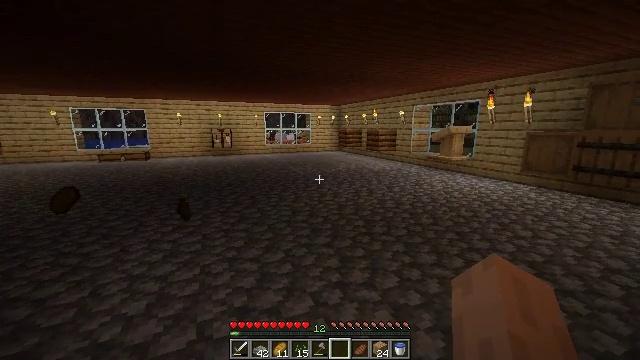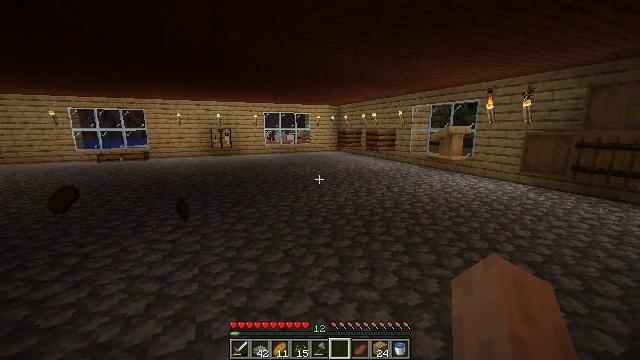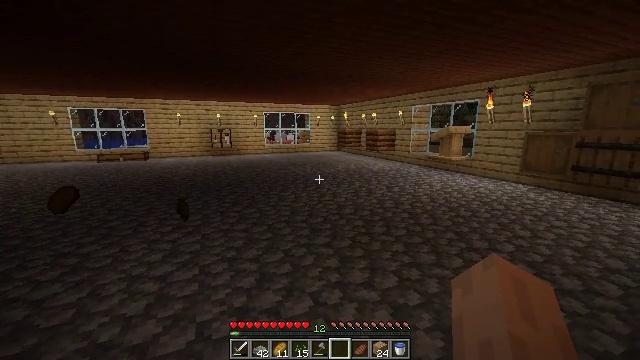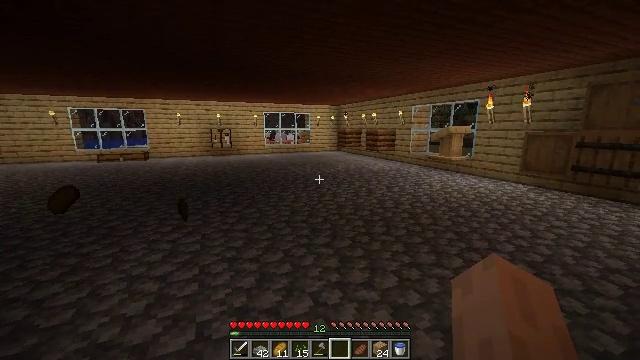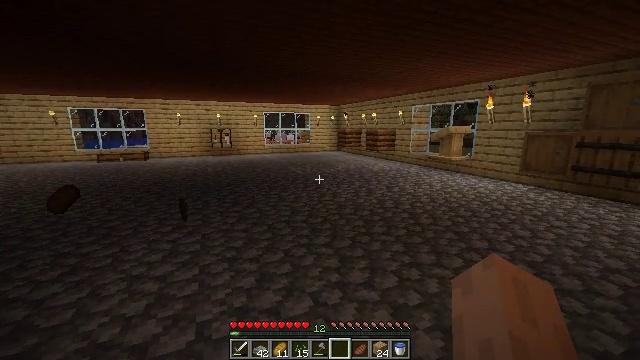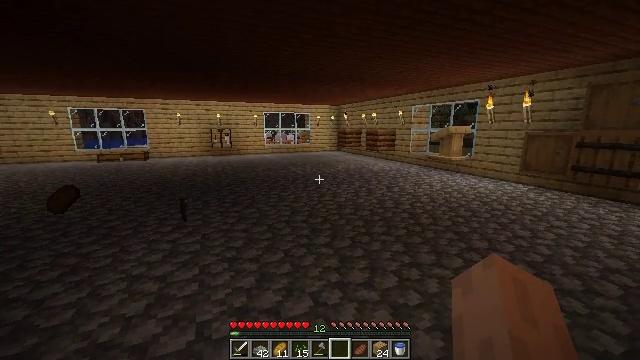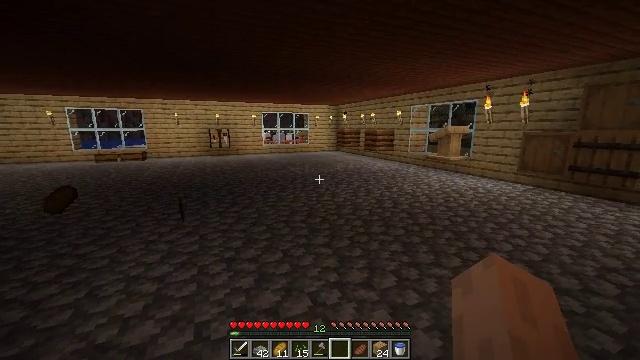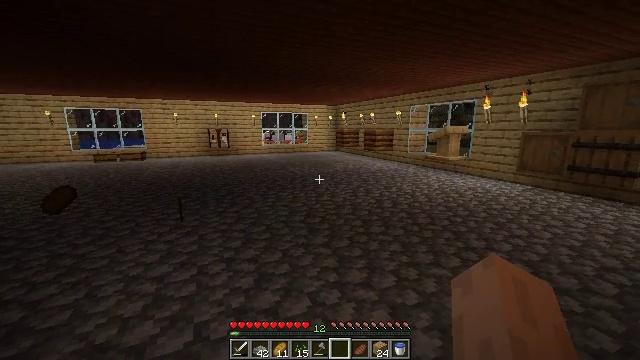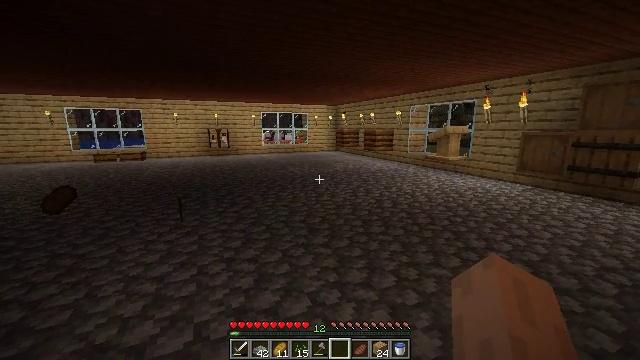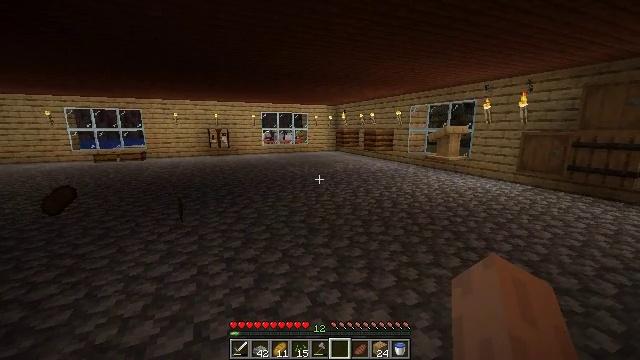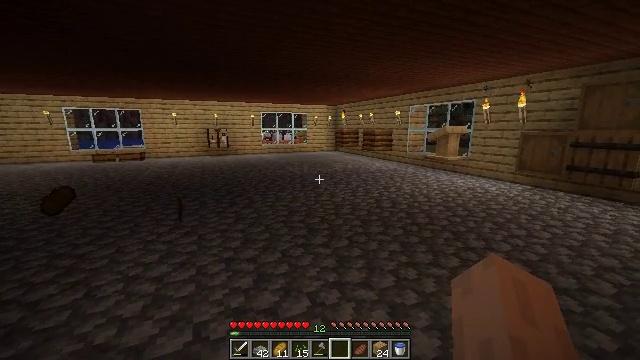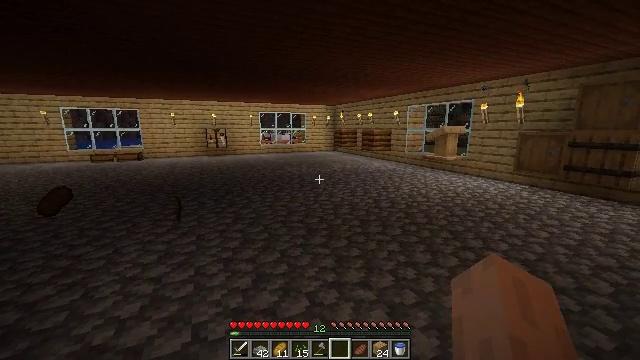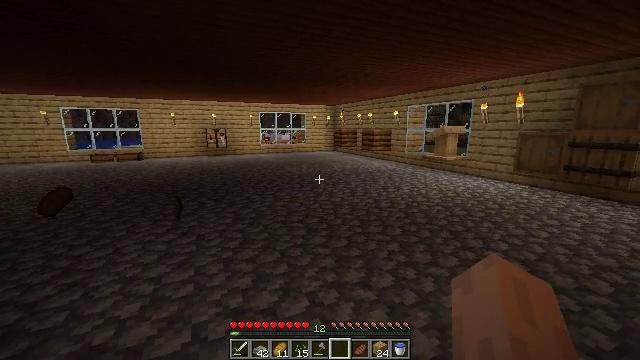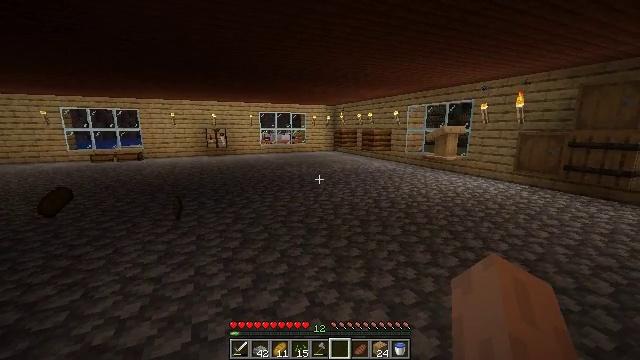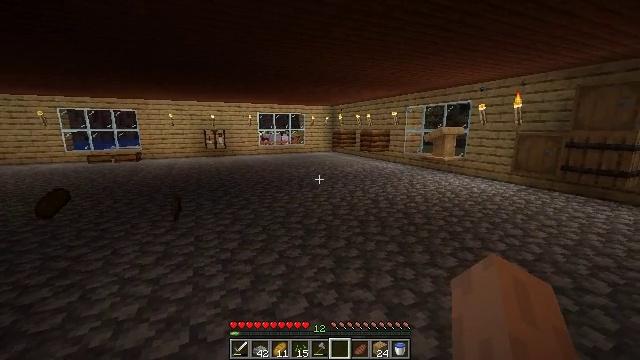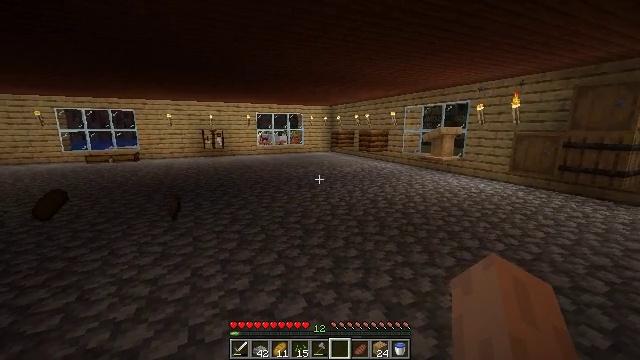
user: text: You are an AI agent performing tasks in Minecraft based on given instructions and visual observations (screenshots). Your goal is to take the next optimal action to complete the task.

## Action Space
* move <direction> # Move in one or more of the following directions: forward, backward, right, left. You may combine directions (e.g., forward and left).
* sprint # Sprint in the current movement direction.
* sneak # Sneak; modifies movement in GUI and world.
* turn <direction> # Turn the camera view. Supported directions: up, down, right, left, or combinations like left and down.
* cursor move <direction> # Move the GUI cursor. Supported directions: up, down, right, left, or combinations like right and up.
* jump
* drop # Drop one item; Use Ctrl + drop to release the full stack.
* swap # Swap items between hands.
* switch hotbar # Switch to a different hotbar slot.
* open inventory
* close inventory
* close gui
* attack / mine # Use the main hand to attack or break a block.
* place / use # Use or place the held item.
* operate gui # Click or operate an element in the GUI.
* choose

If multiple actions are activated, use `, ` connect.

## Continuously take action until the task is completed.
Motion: motion action
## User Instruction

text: Mine the cobblestone slab.
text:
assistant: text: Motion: no_op
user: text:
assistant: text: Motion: no_op
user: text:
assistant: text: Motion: no_op
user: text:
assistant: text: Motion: no_op
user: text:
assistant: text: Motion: no_op
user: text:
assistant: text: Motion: no_op
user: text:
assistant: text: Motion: no_op
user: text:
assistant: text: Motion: no_op
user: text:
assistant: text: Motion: no_op
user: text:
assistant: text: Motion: no_op
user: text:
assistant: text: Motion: no_op
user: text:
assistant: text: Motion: no_op
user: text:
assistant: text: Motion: no_op
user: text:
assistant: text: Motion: no_op
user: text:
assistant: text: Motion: no_op
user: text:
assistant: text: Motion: no_op
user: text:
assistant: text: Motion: no_op
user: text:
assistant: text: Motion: no_op
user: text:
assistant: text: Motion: no_op
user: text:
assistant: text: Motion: no_op
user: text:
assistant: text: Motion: turn right
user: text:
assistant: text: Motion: no_op
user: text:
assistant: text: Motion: no_op
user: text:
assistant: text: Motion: no_op
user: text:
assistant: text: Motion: no_op
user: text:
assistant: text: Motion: no_op
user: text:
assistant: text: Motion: no_op
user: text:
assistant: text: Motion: no_op
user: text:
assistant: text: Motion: no_op
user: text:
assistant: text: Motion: no_op